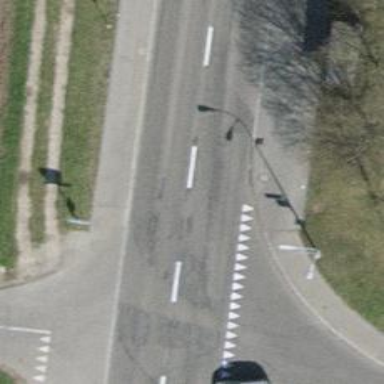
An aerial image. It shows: Public transport stop position.